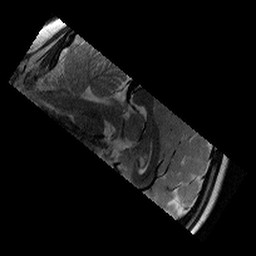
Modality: T2w
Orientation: sagittal
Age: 10
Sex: male
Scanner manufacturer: siemens
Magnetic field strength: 3 T
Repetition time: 9.23 s
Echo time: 0.067 s